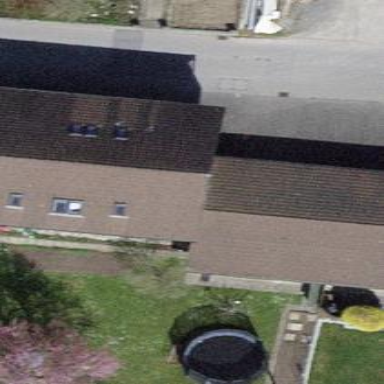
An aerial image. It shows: Garage building.